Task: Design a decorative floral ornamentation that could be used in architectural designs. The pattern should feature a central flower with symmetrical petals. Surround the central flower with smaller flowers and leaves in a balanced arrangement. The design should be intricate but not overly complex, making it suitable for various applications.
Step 1174:
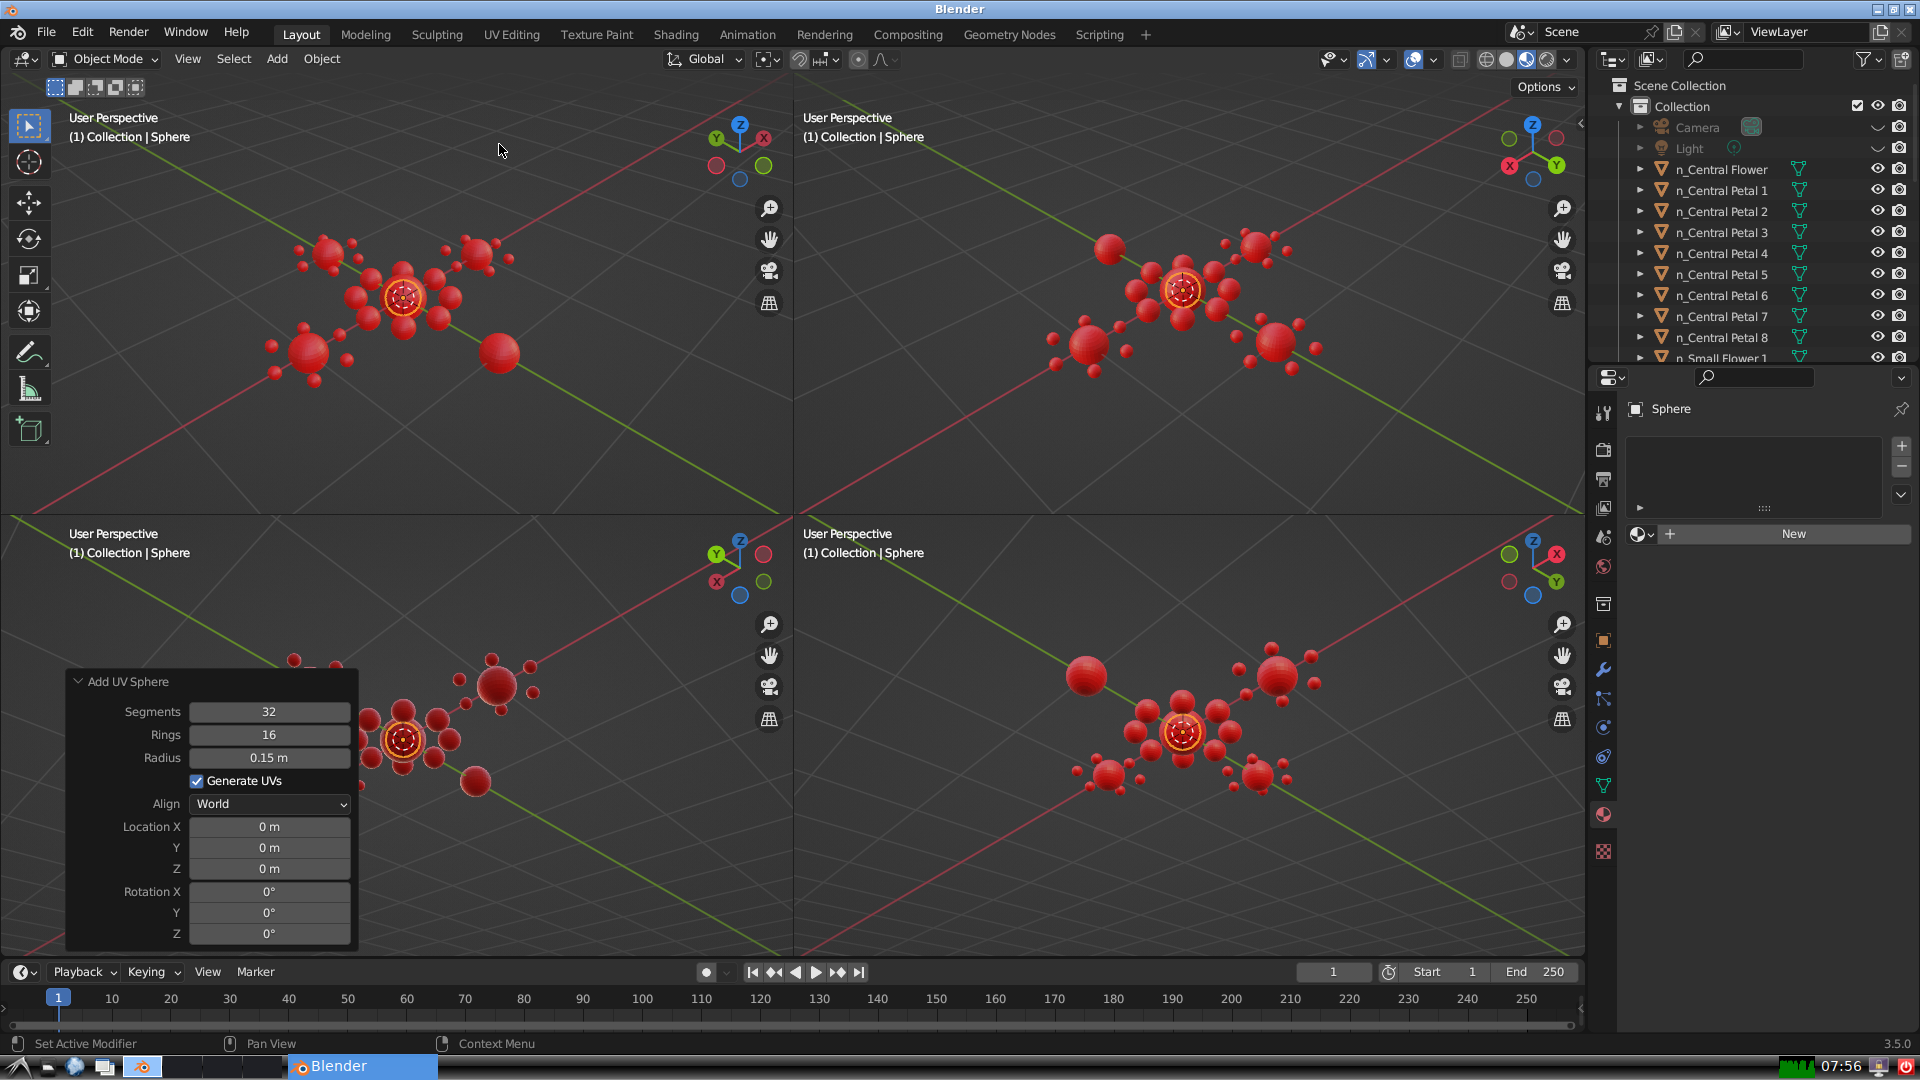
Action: {"mouse_move": [270, 758]}